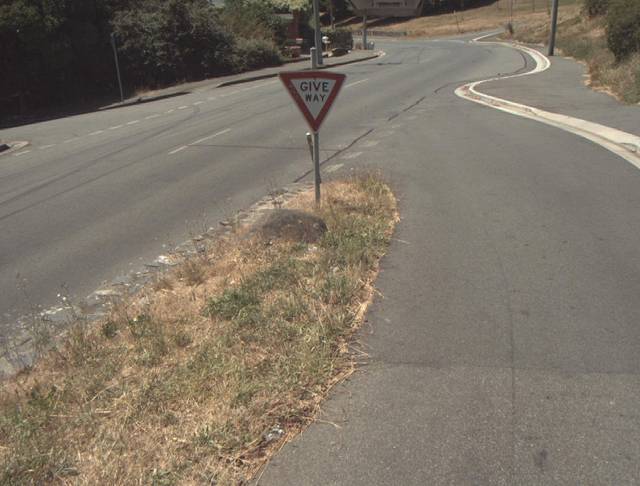
Region: Australia
Coordinates: -41.452, 147.136